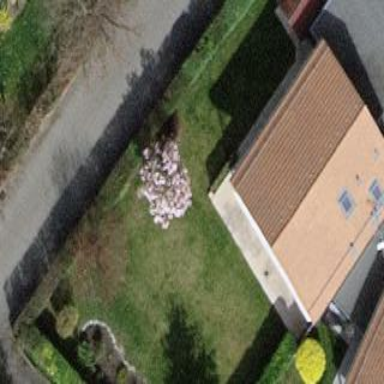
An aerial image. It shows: Garden enclosed by fence.